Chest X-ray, AP view. Patient: 55 years old, sex M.
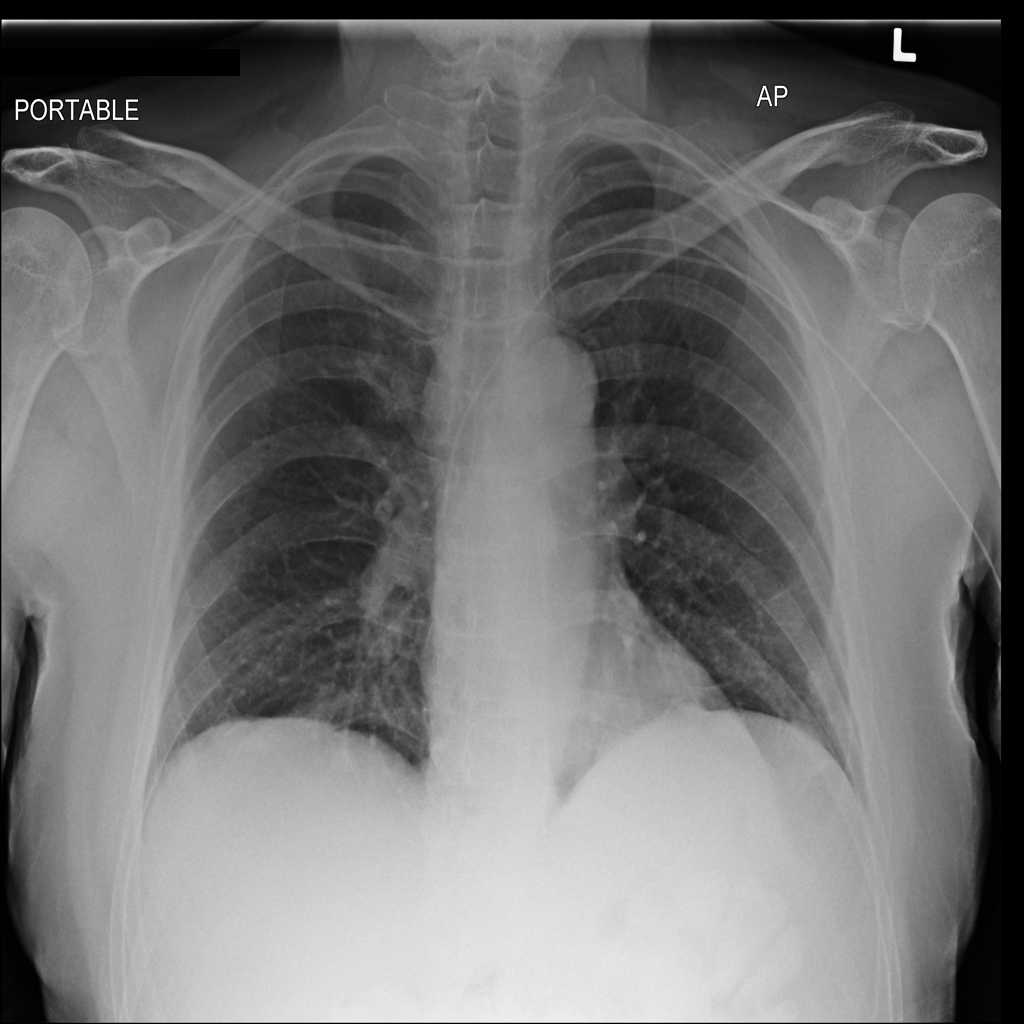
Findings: No Finding